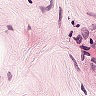
Metastatic tissue present: no